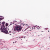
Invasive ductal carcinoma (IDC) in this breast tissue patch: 0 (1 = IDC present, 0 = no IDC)